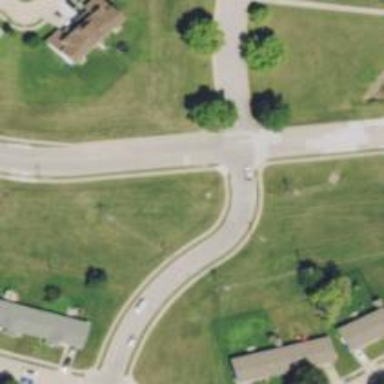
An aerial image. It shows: Unmarked road crossing.